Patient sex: M
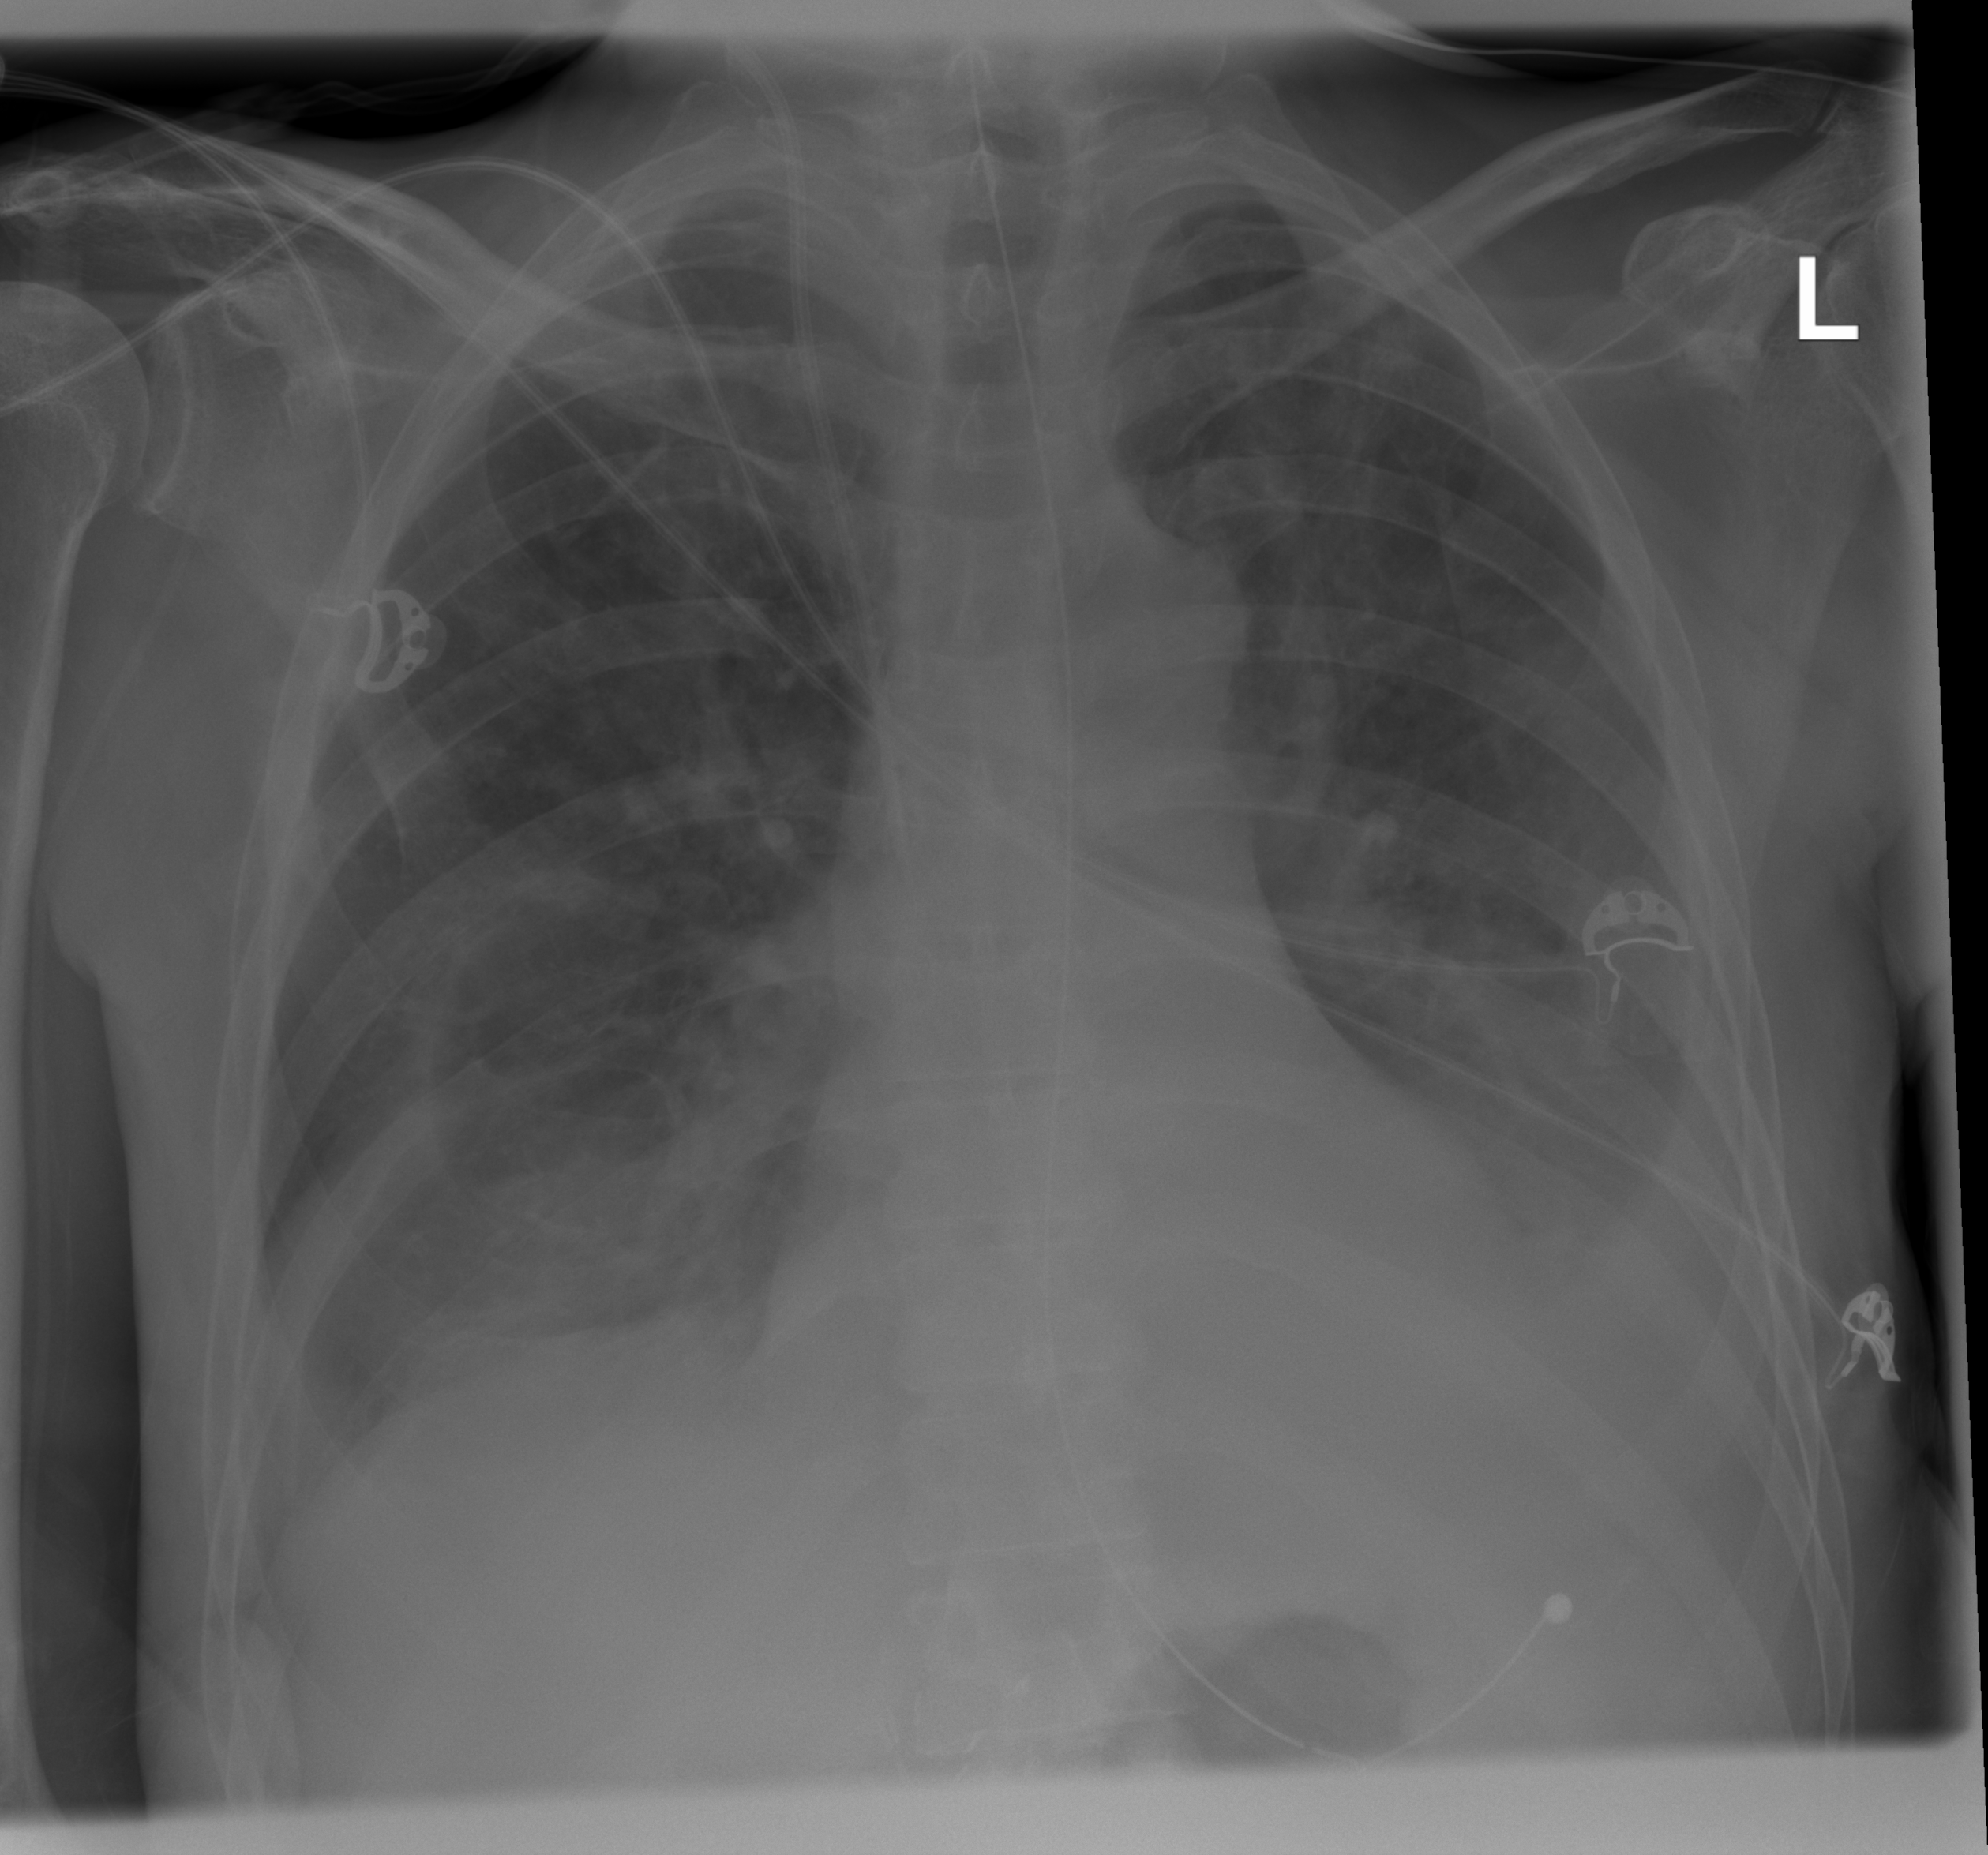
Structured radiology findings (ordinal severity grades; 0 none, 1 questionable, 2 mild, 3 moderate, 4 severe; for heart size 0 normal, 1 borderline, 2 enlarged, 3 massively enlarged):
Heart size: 0
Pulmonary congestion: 0
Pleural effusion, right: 2
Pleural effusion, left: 2
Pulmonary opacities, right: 2
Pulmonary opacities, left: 0
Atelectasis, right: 2
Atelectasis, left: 2